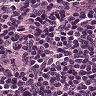
Metastatic tissue present: no